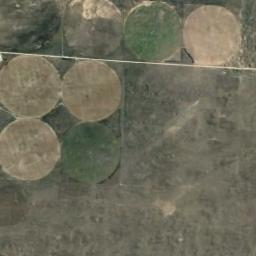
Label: circular_farmland